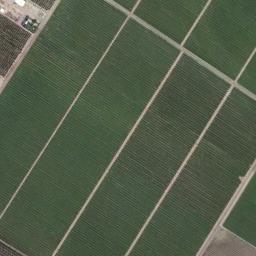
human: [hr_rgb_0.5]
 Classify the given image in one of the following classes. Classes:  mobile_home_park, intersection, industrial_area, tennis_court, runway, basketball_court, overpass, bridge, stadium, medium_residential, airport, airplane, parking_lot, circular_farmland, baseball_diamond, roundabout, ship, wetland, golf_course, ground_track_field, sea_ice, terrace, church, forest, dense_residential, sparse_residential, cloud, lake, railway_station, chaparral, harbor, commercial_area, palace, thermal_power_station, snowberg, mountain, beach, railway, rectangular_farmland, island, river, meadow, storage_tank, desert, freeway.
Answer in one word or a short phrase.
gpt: rectangular_farmland